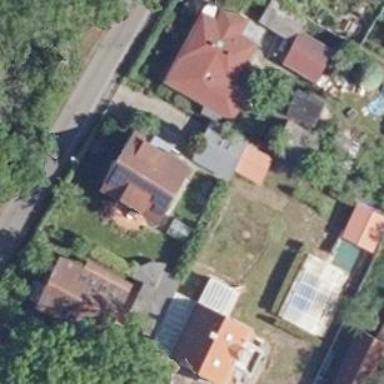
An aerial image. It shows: Solar photovoltaic panel generator installed on the roof.